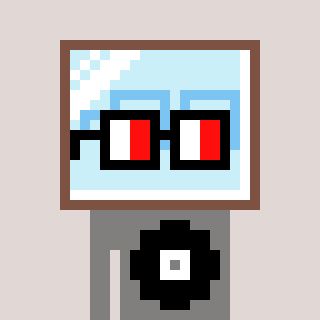
a pixel art character with square glasses with black frames and red eyes, a mirror-shaped head and a bluegrey-colored body on a warm background